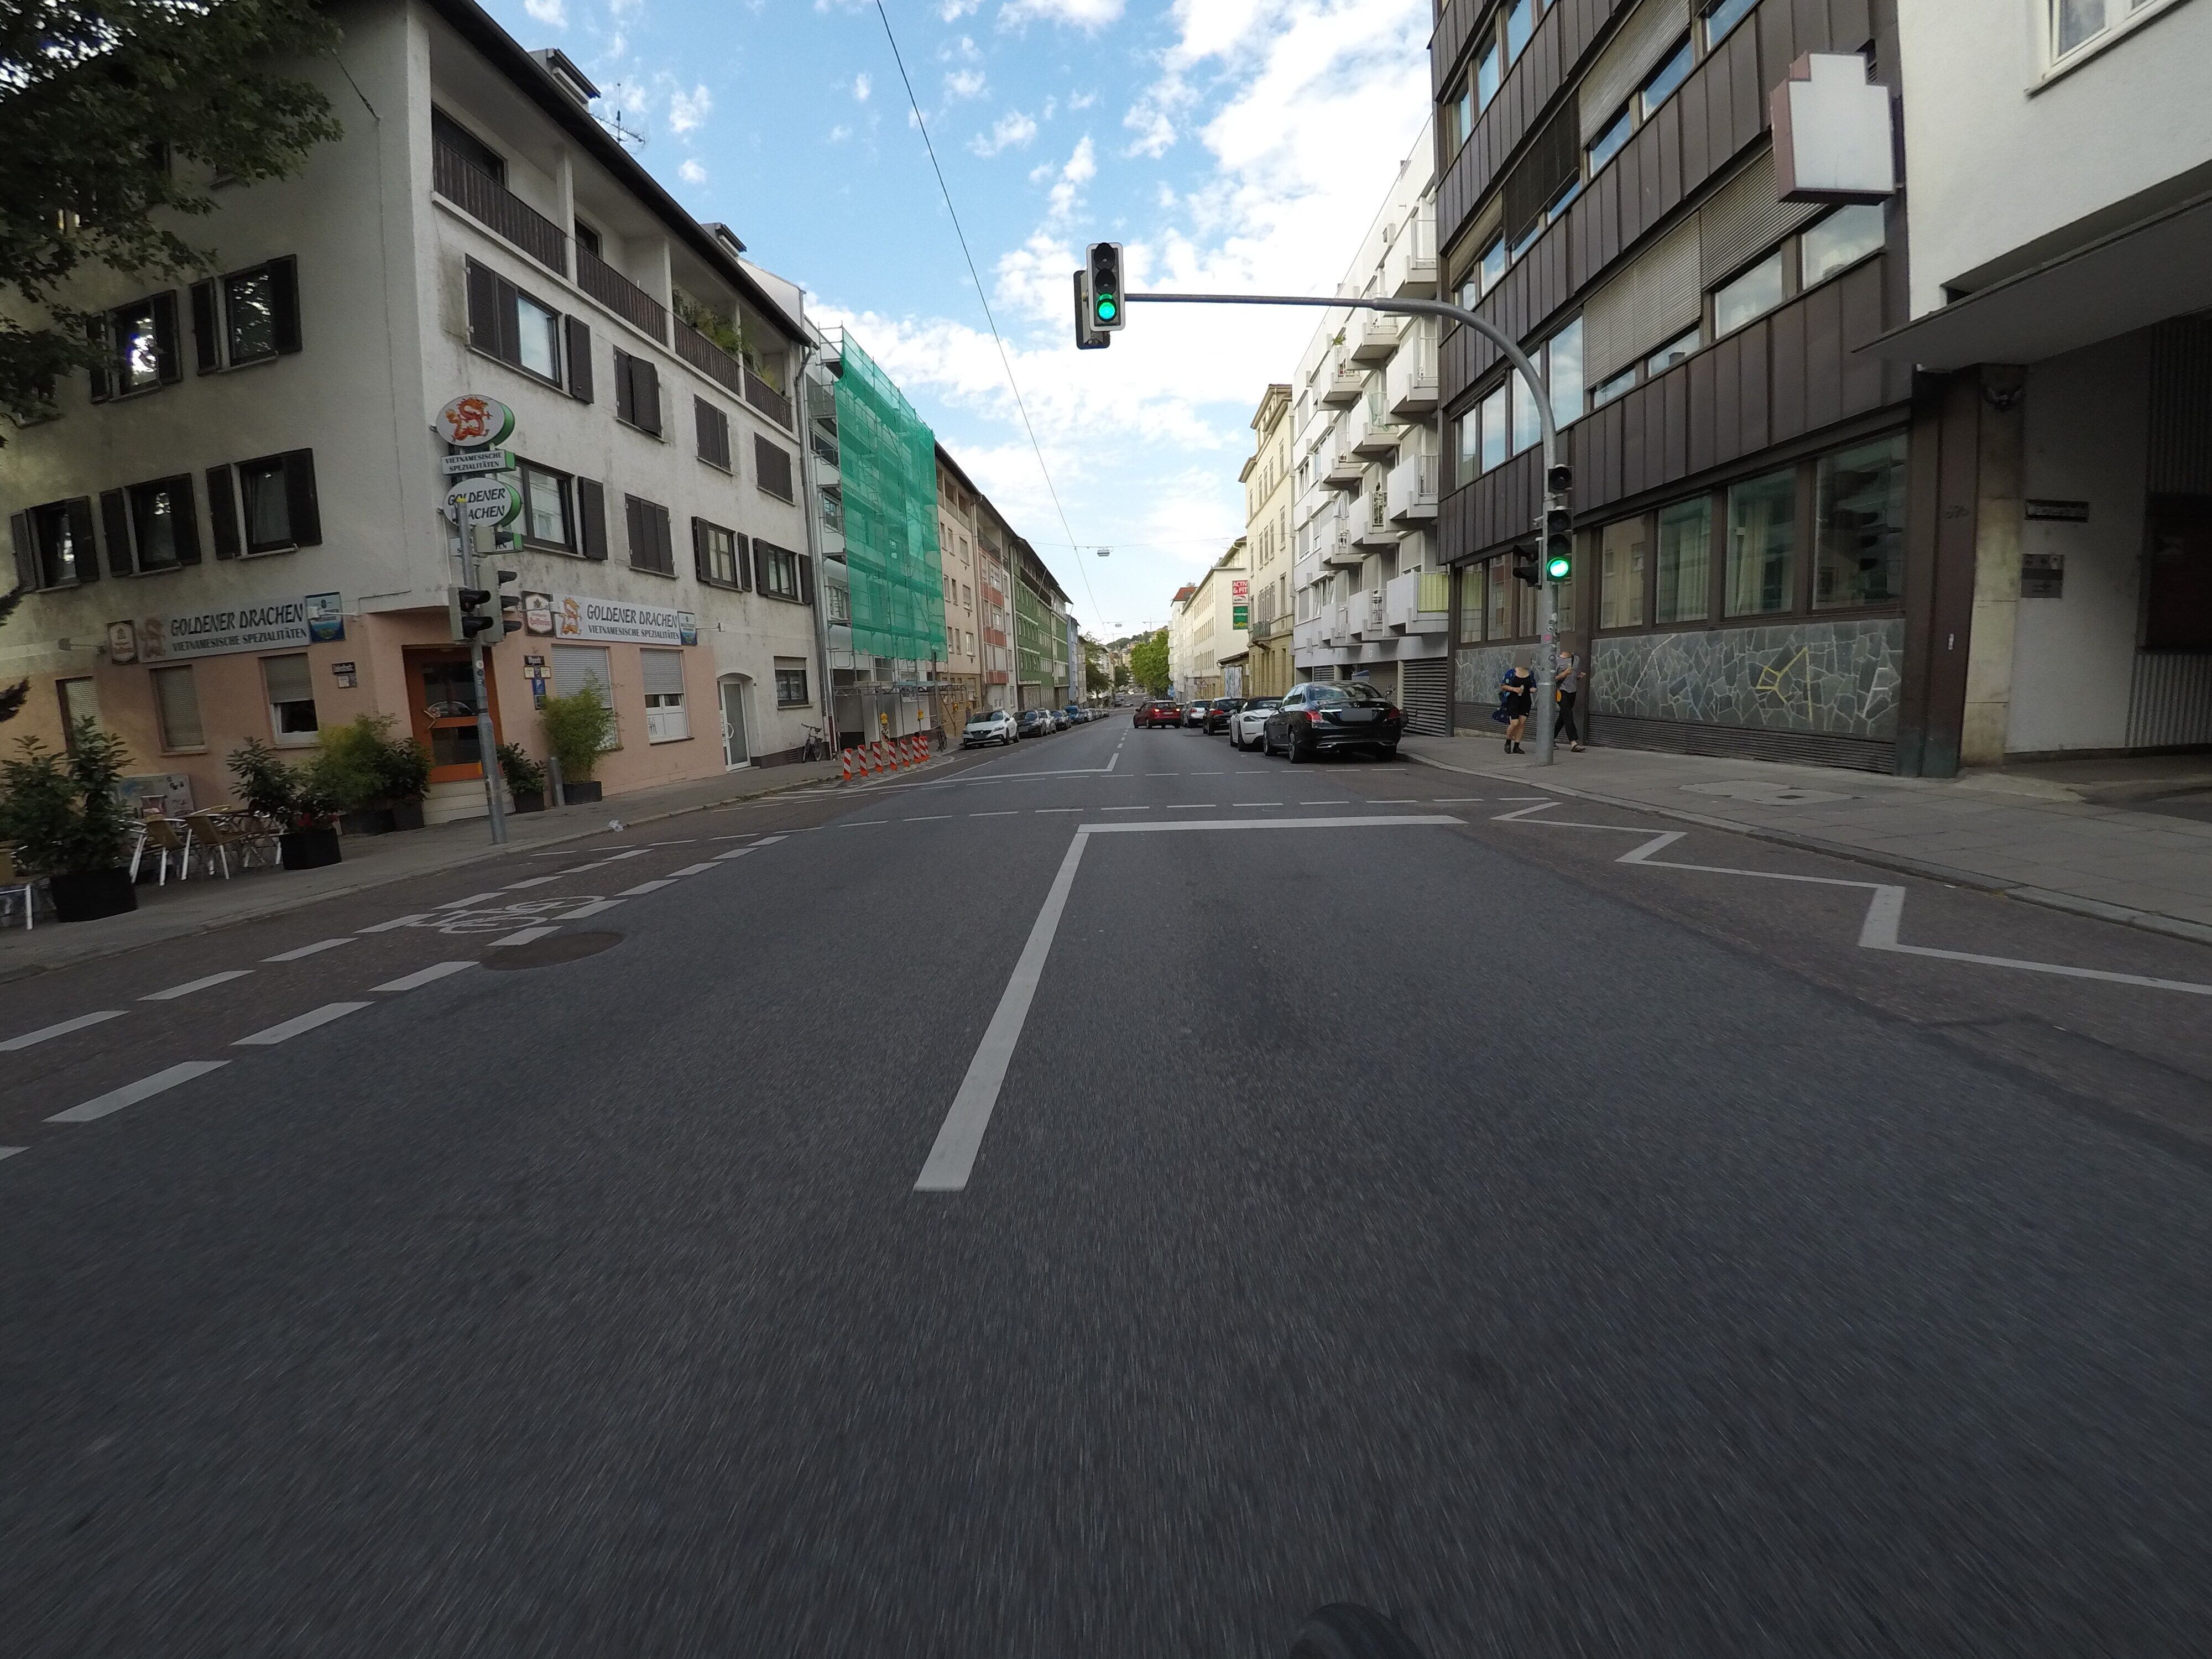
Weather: cloudy
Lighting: day
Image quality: good
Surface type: cycling surface
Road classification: steps, path, footway
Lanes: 2
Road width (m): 11.5
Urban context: urban centre
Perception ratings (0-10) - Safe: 4.97, Lively: 9.08, Beautiful: 7.61, Boring: 1.45, Depressing: 2.79, Wealthy: 6.02